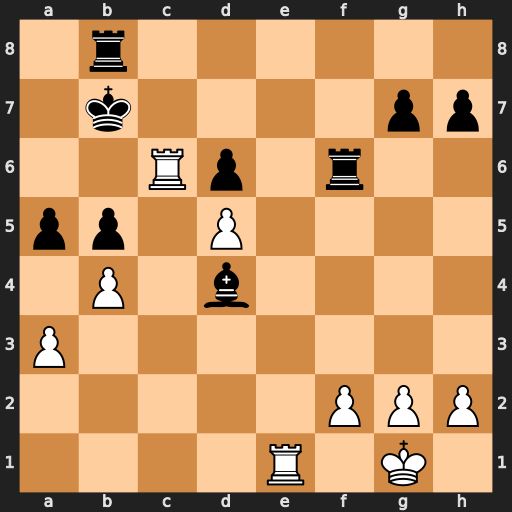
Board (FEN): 1r6/1k4pp/2Rp1r2/pp1P4/1P1b4/P7/5PPP/4R1K1
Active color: w
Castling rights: -
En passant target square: -
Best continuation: Re7+ Ka8 Ra6+ Ba7 Raxa7#